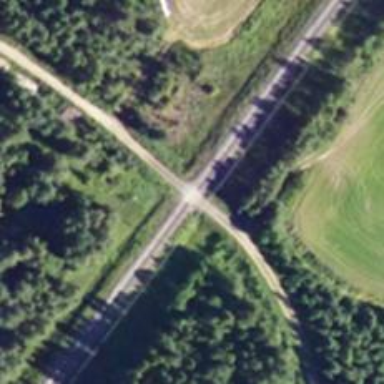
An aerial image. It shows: Level crossing with saltire marking.